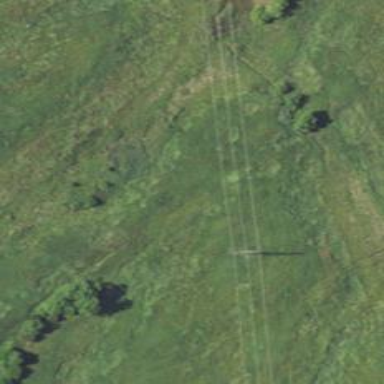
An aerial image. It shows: H-frame power tower with distinctive design.